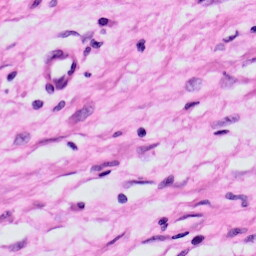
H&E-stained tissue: Skin